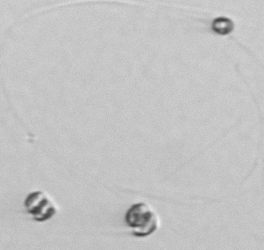
Label: Thalassiosira_sp_aff_mala